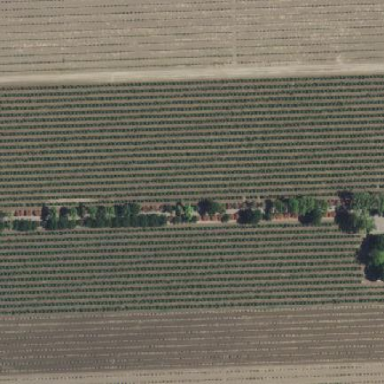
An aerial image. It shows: Orchard.